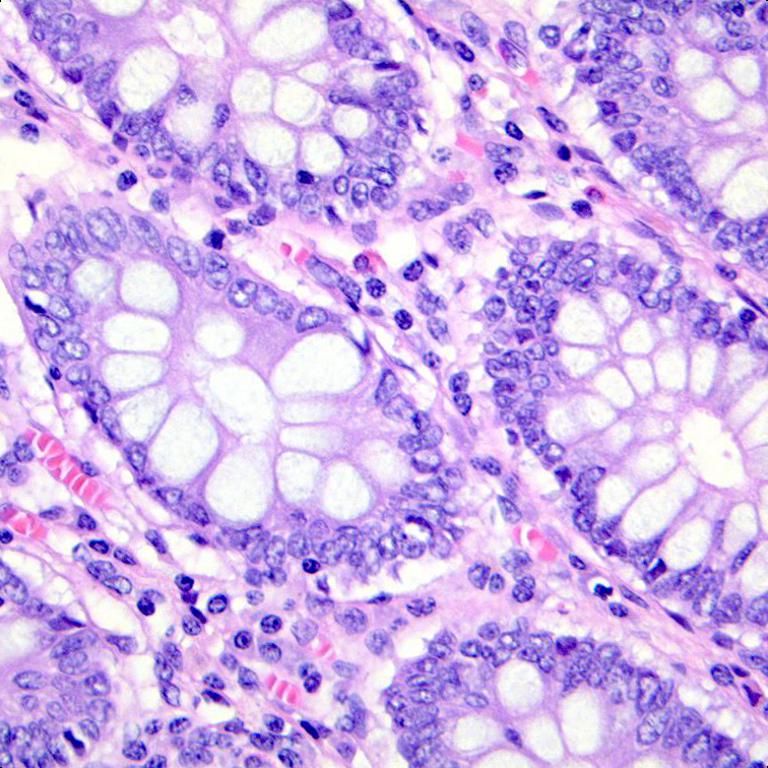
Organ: colon
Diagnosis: benign